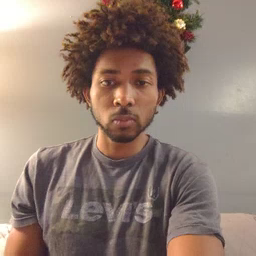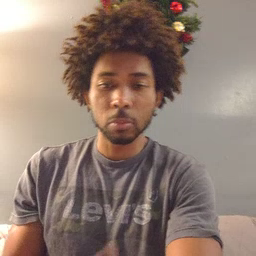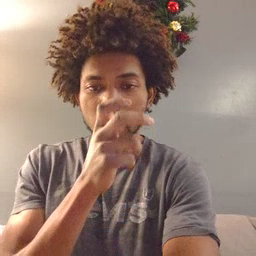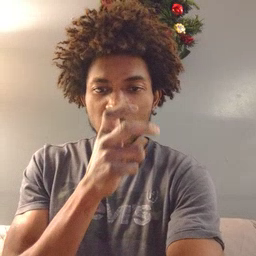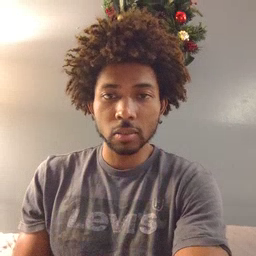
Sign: bug